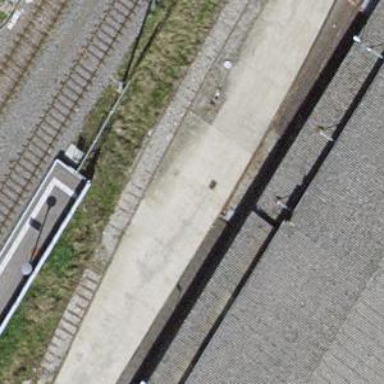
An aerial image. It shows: Railway switch.